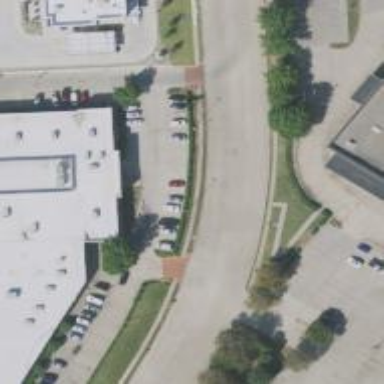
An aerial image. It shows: Parking space.